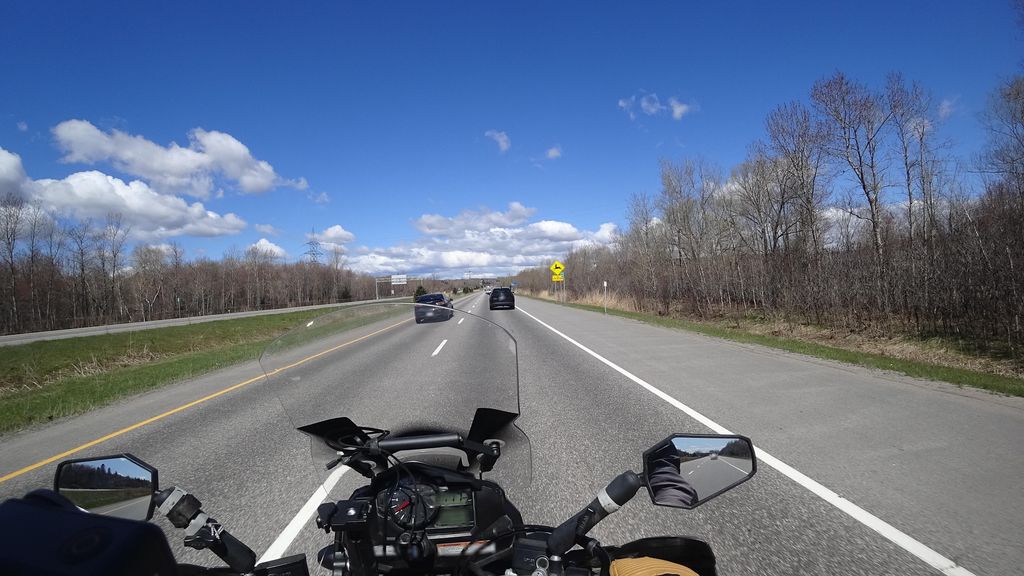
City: quebec_city